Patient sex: M
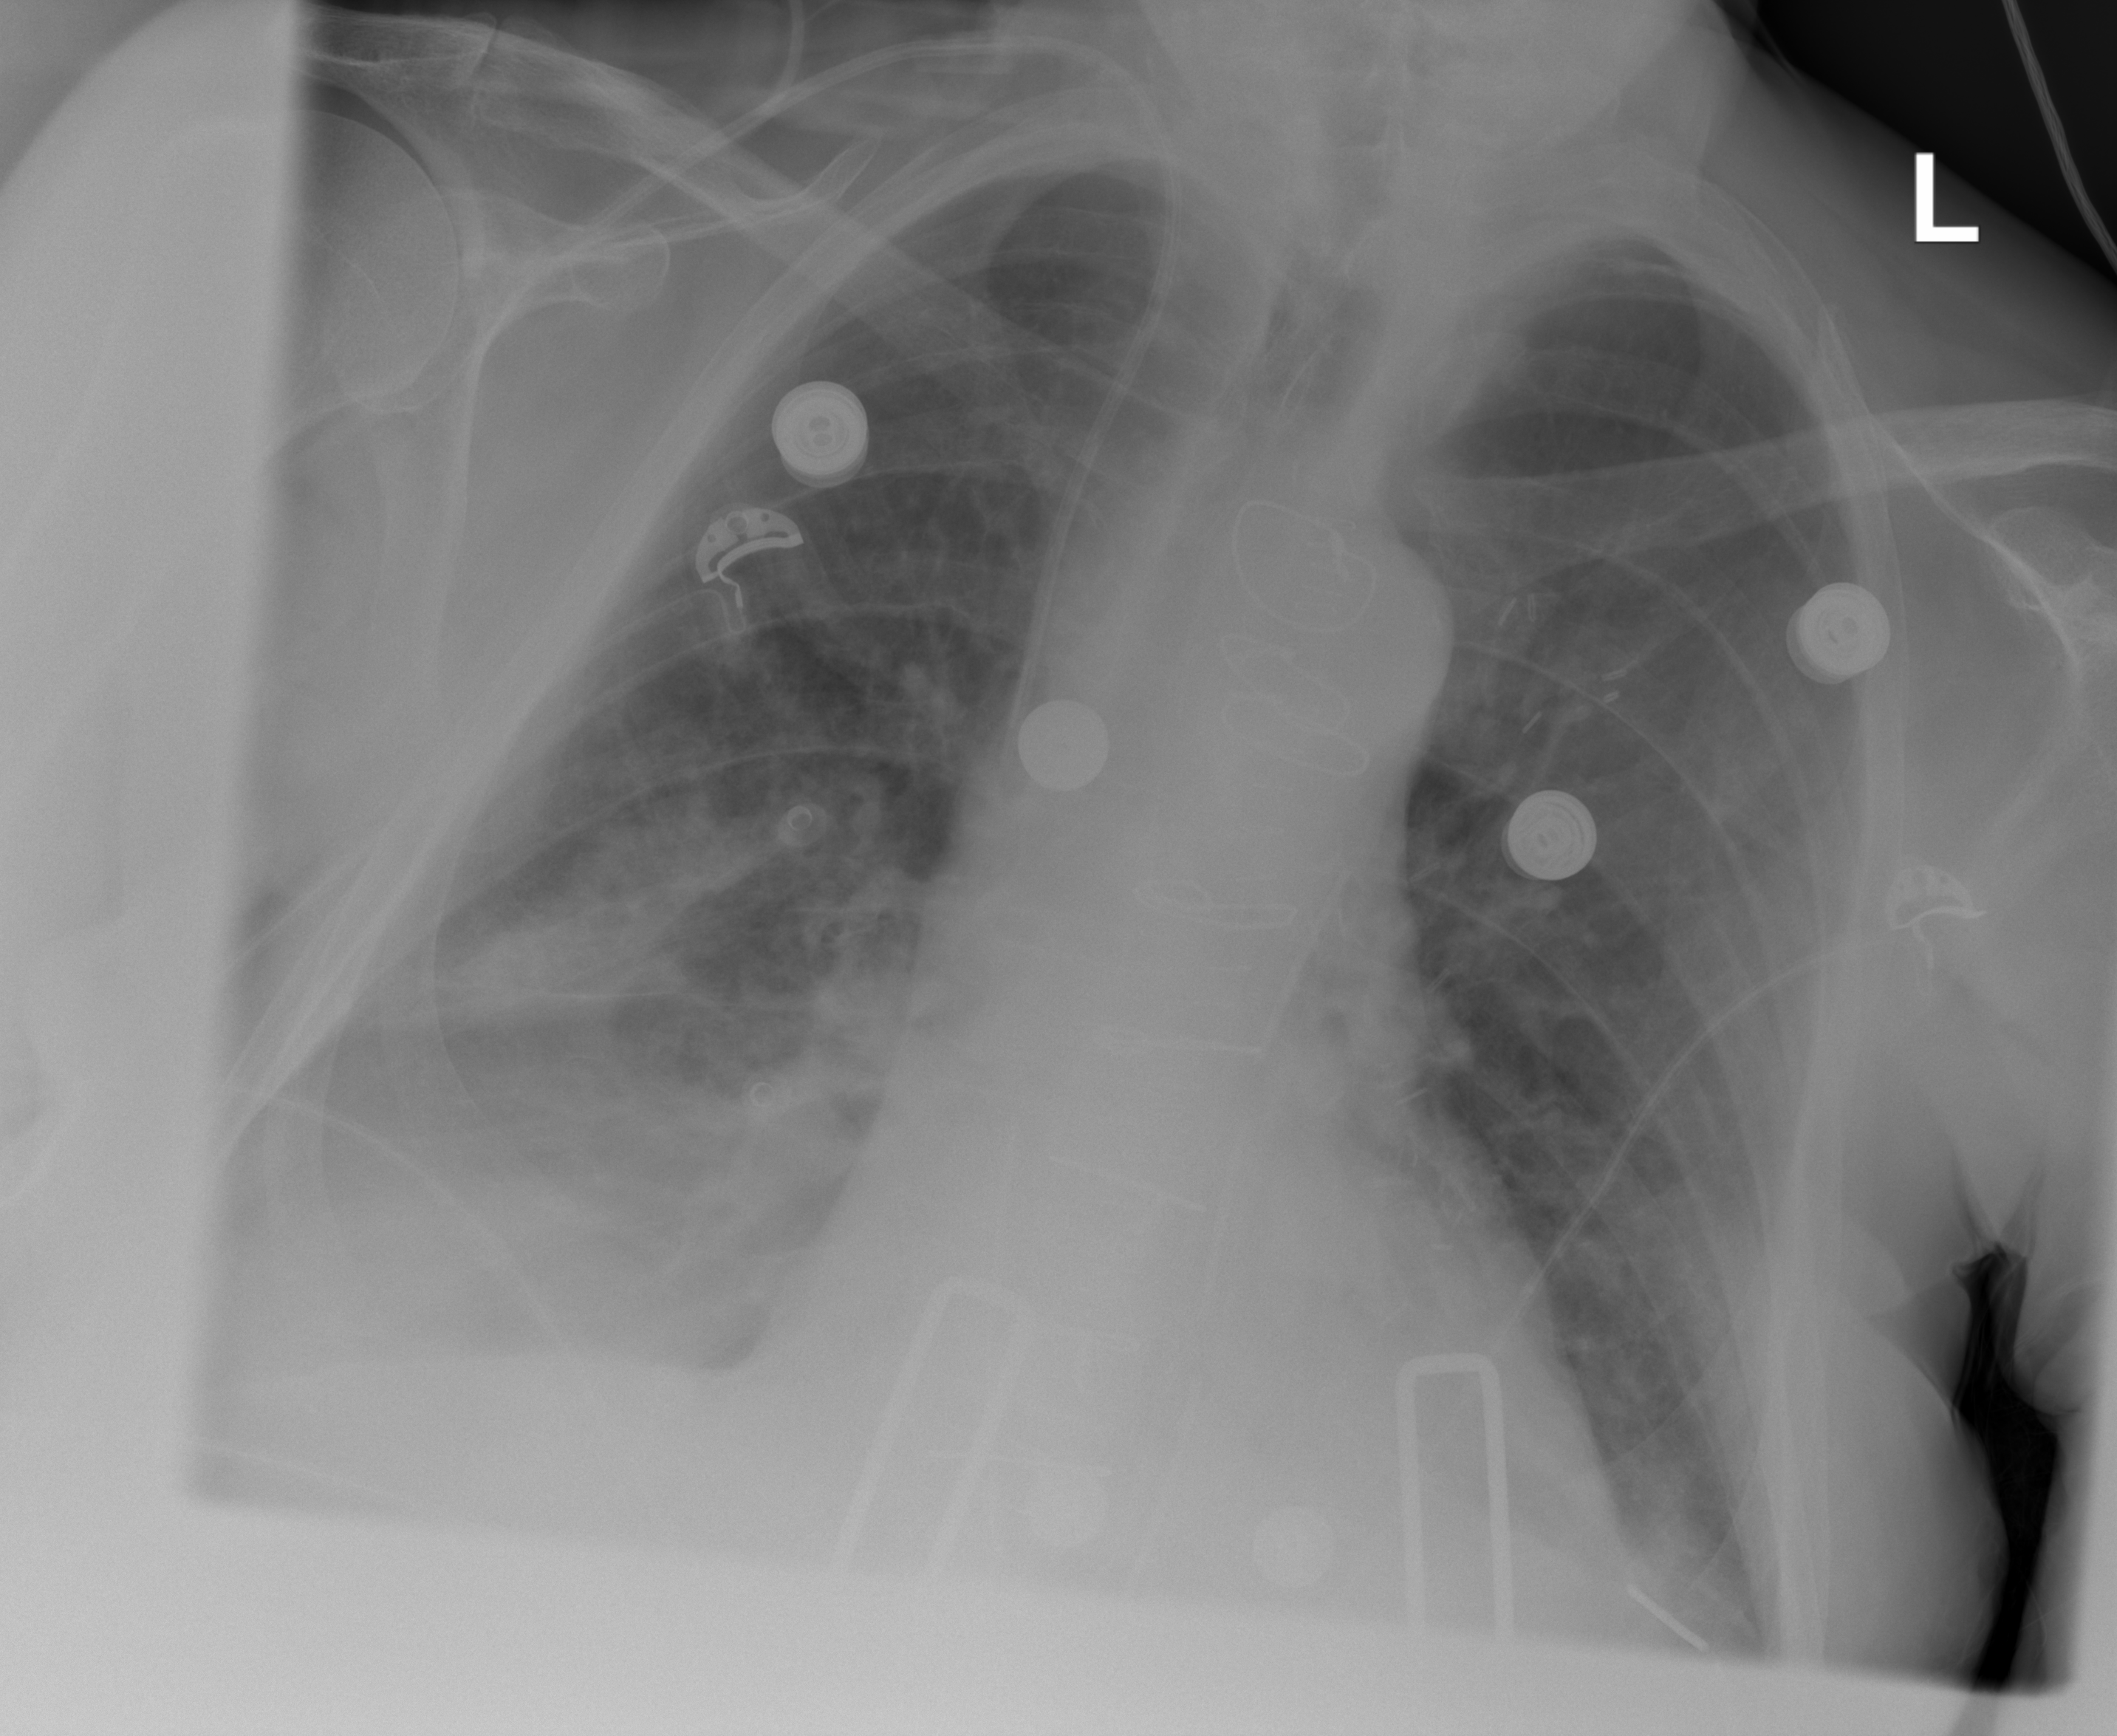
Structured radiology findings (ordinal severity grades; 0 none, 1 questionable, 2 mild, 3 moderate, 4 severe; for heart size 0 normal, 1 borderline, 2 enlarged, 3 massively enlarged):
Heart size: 1
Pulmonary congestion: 0
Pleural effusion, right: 2
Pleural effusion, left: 0
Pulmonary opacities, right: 3
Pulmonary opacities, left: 0
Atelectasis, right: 2
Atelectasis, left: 0